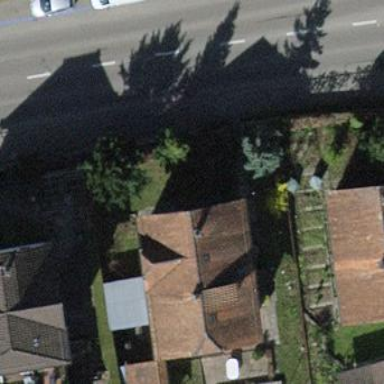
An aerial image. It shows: Detached building.